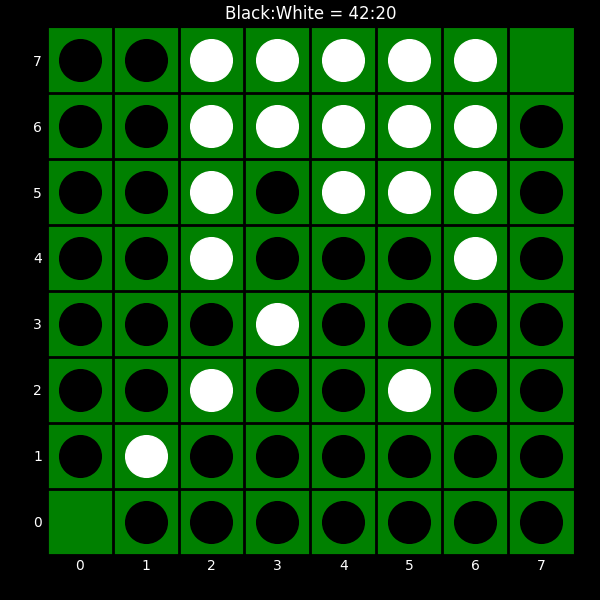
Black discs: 42
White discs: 20